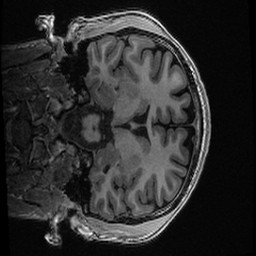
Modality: T1w
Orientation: coronal